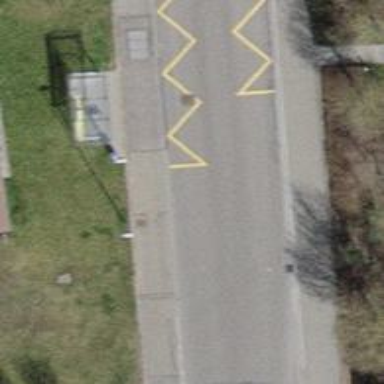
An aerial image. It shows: Bus stop with stop position for public transport.